九年级 · 立体几何学
(本小题8.0分)

己知一个由几个小正方体搭成的几何体, 从上面看这个几何体的形状如图所示, 小正方形中的数字表示在该位置上小正方体的个数, 请画出从正面和左面看到的这个几何体的形状图.

从正面看

从左面看
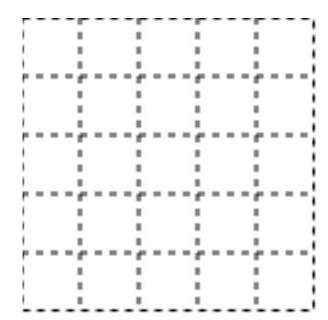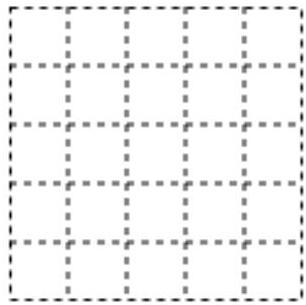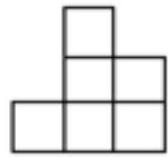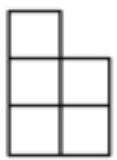
答案: 解: 从正面和左面看到的这个几何体的形状图如图所示:

从正画在

从在面者

【解析】由已知条件可知, 从正面看有 3 列, 每列小正方数形数目分别为 $1,3,2$; 从左面看有 2 列,每列小正方形数目分别为 3,2 .据此可画出图形.
考查几何体的三视图画法. 由几何体的俯视图及小正方形内的数字, 可知主视图的列数与俯视图的列数相同, 且每列小正方形数目为俯视图中该列小正方形数字中的最大数字. 左视图的列数与俯视图的行数相同, 且每列小正方形数目为俯视图中相应行中正方形数字中的最大数字.